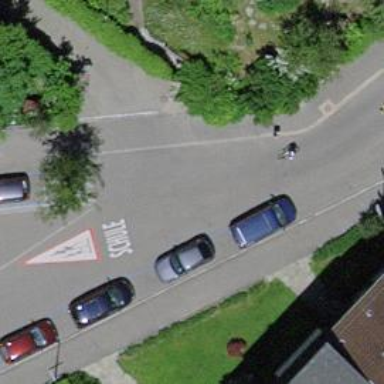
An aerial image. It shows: Kerb serving as barrier.